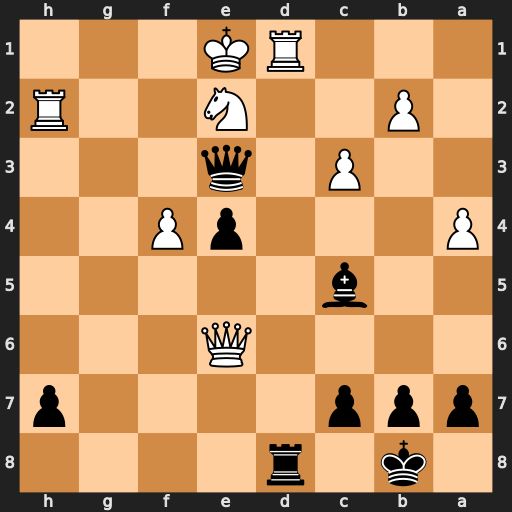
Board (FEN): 1k1r4/ppp4p/4Q3/2b5/P3pP2/2P1q3/1P2N2R/3RK3
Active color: b
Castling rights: -
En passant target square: -
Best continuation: Rxd1+ Kxd1 Qd3+ Ke1 Qb1+